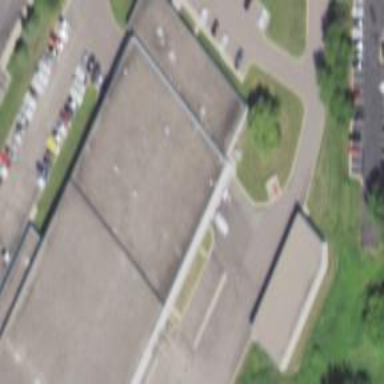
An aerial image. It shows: Building part with flat roof.